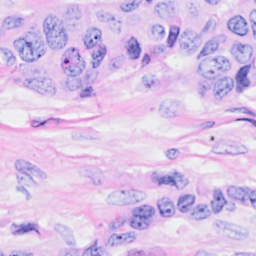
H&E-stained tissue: Breast